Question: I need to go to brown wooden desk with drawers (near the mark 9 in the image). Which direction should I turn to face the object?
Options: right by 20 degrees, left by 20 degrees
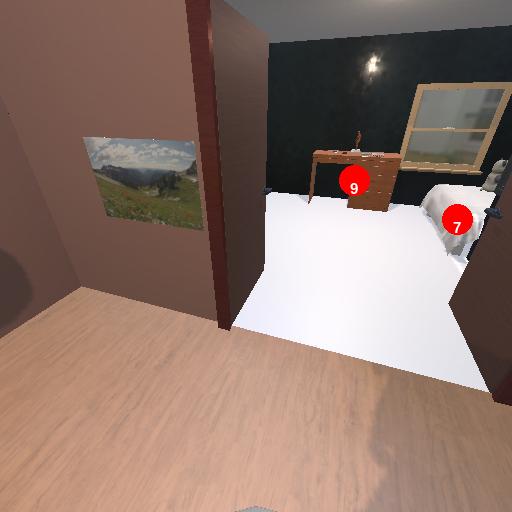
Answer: right by 20 degrees